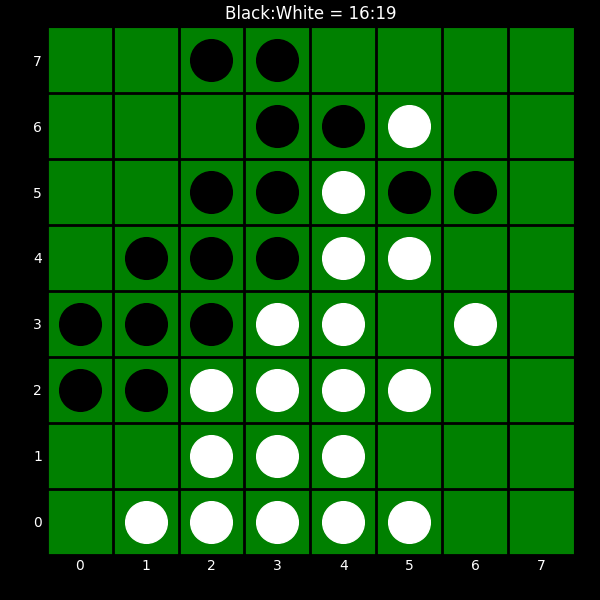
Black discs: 16
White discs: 19